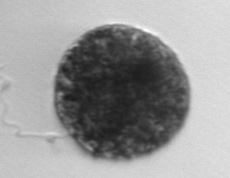
Label: Vicicitus_globosus